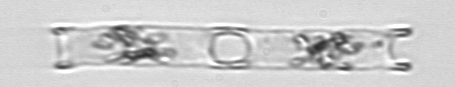
Label: Eucampia